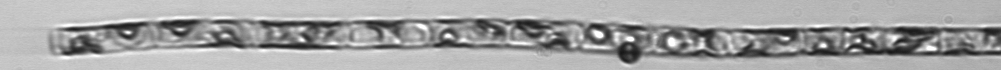
Label: Guinardia_delicatula